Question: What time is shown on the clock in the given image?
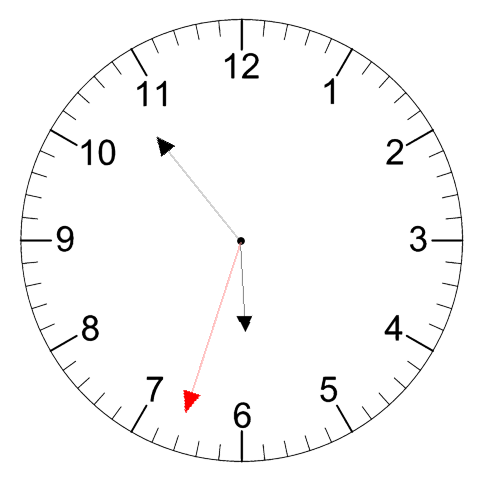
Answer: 05:53:33